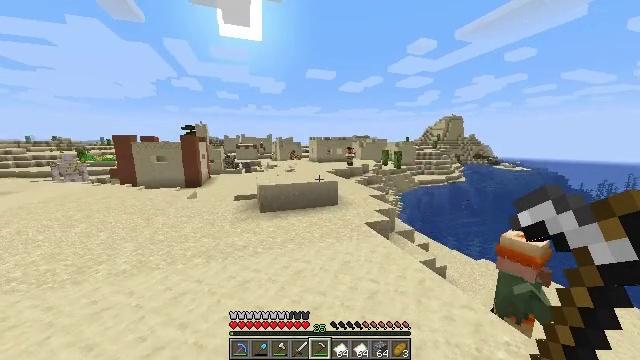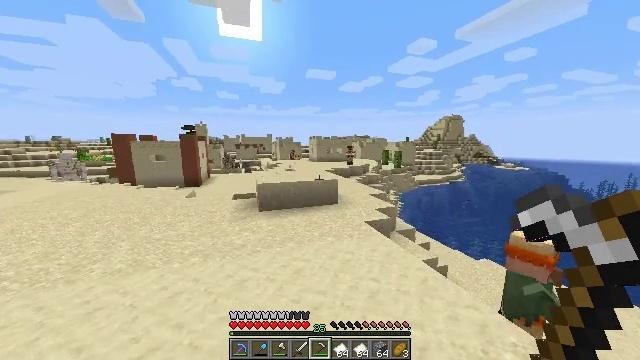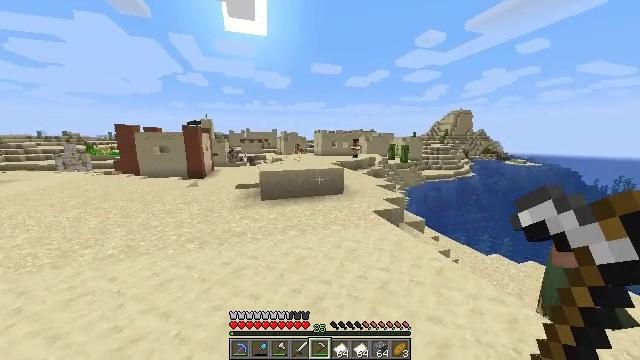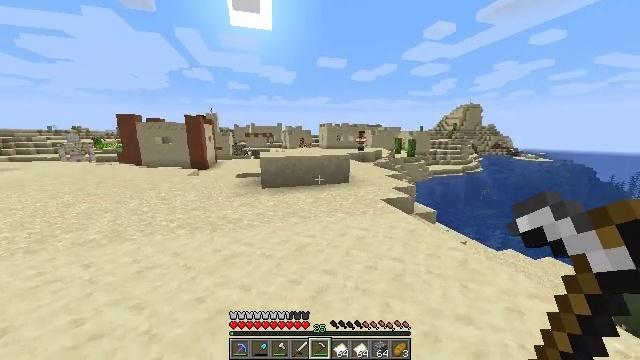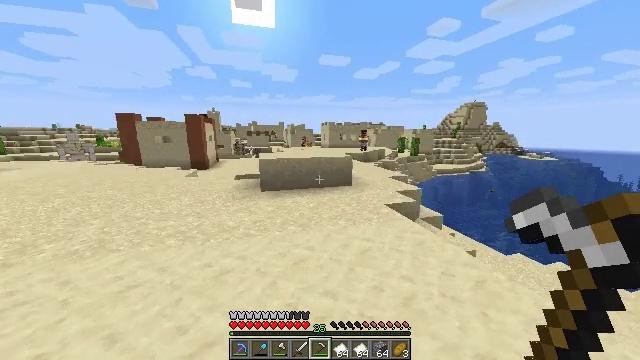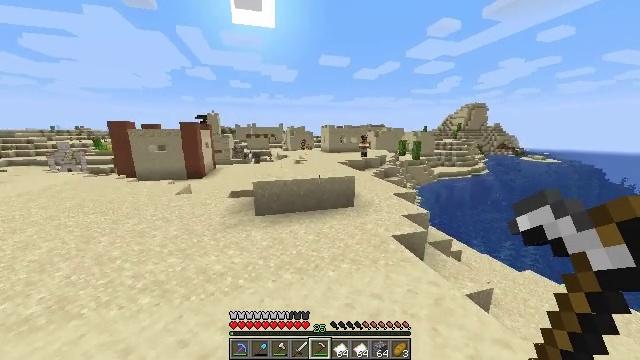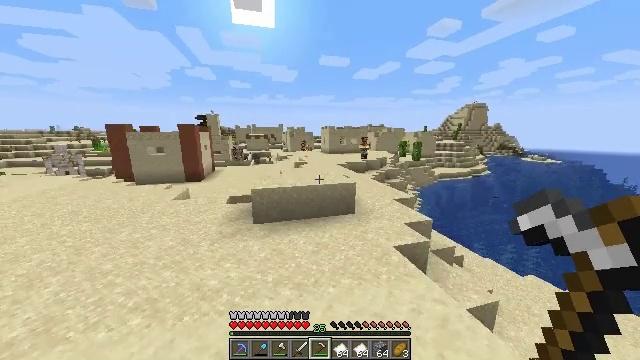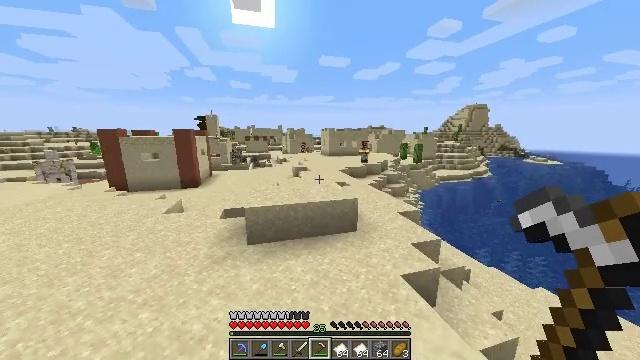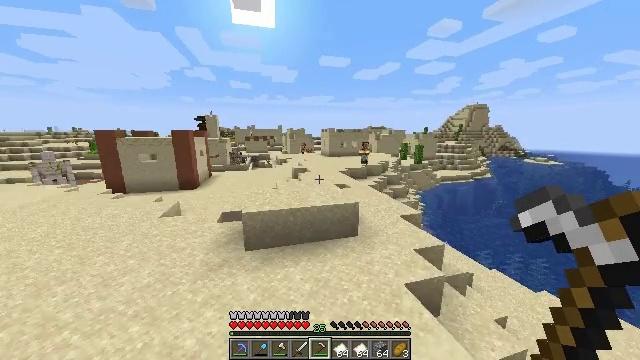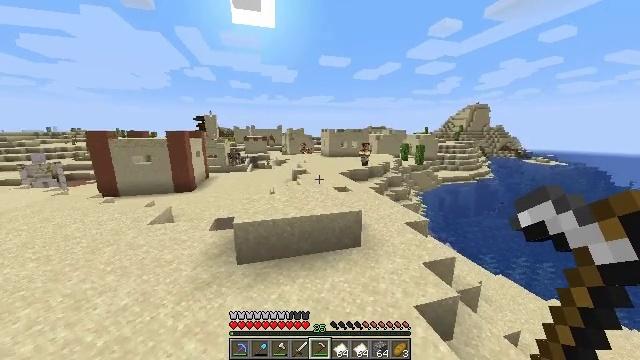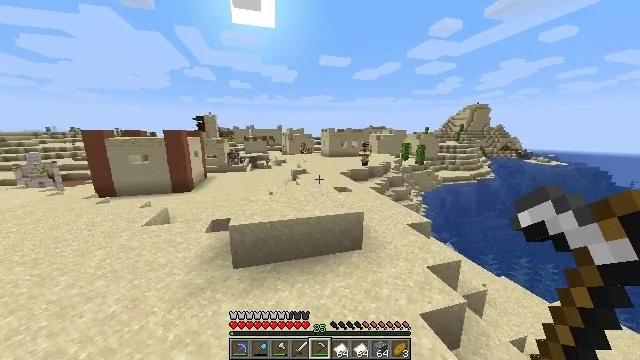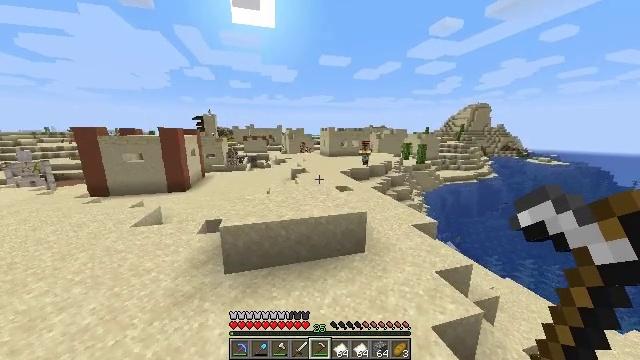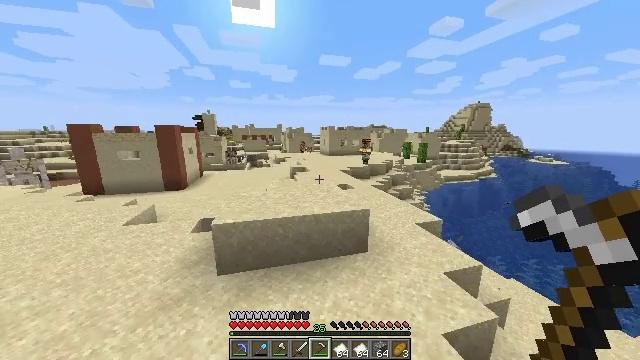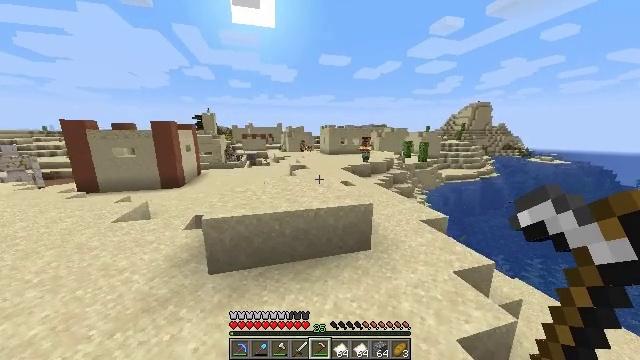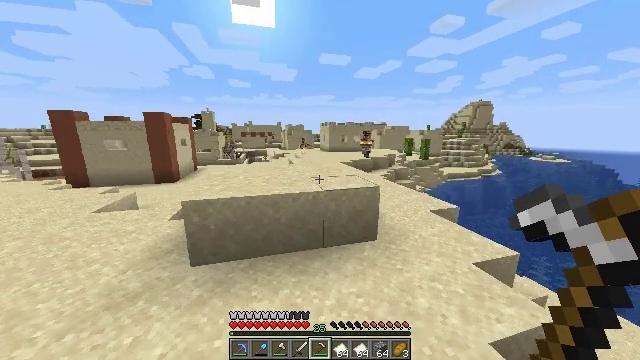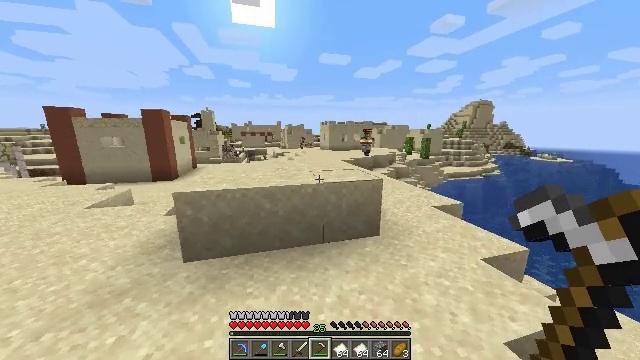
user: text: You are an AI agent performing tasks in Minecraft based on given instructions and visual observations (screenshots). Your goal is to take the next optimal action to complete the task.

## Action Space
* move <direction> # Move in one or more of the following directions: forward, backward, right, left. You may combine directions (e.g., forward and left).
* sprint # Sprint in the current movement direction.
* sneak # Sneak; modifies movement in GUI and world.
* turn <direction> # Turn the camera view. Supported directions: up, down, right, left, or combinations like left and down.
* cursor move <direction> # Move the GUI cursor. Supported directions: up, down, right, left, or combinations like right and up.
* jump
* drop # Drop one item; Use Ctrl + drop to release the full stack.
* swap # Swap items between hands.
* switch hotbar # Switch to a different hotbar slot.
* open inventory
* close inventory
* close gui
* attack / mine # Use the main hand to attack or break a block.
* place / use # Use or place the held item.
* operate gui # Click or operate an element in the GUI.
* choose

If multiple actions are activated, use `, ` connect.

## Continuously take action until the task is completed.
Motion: motion action
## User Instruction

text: Remove an iron hoe from the inventory.
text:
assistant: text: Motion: move forward, sprint, jump
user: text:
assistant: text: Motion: move forward, sprint, turn left and down, jump
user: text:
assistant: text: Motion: move forward, sprint, turn left and down, jump
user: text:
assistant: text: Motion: move forward, sprint, jump
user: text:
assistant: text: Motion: move forward, sprint, jump
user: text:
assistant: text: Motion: move forward, sprint, jump
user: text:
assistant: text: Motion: move forward, sprint, jump
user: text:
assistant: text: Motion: move forward, sprint, jump
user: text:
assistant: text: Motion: move forward, sprint, jump
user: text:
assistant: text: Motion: move forward, sprint, jump
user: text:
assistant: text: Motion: move forward, sprint, jump
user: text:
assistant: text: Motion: move forward, sprint, jump
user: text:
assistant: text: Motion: move forward, sprint, jump
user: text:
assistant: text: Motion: move forward, sprint, jump
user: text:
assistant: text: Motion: move forward, sprint, jump
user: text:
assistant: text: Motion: move forward, sprint, jump
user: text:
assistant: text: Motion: move forward, sprint, jump
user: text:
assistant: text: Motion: move forward, sprint, jump
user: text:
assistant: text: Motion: move forward, sprint, jump
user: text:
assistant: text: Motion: move forward, sprint, jump
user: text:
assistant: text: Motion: move forward, sprint, jump
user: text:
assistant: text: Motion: move forward, sprint, jump
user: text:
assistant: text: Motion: move forward, sprint, jump
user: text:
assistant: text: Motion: move forward, sprint, jump
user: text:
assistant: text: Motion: move forward, sprint, jump
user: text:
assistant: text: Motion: move forward, sprint, turn left and down, jump
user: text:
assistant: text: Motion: move forward, sprint, turn left, jump
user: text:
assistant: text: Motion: move forward, sprint, jump
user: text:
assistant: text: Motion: move forward, sprint, jump
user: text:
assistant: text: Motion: move forward, sprint, jump